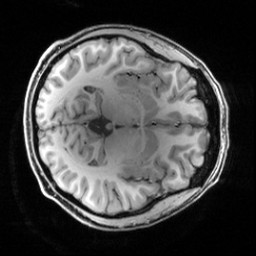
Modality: T1w
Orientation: axial
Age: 26
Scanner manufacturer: siemens
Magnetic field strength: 3 T
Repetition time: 2.5 s
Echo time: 0.00444 s